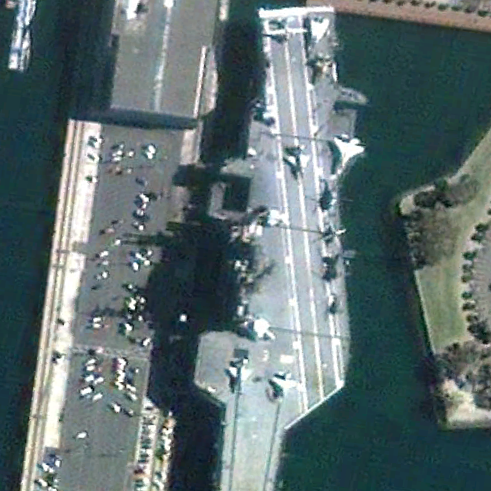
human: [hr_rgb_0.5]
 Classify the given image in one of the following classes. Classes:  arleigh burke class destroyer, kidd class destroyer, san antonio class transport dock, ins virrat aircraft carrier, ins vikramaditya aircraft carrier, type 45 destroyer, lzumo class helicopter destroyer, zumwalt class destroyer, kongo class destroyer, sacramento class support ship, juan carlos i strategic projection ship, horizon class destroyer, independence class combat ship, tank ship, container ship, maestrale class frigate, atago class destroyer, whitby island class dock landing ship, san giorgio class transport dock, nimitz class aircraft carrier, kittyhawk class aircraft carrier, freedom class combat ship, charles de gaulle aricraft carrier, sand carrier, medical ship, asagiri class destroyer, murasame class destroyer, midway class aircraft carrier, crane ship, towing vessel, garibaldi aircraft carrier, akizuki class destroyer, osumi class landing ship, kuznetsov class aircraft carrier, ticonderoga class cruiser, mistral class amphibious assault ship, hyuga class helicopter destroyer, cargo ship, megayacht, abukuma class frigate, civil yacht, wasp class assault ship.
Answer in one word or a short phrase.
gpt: Midway class aircraft carrier